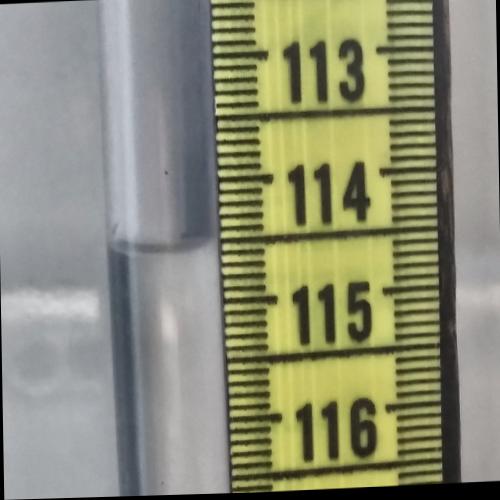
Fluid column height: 114.5 cm